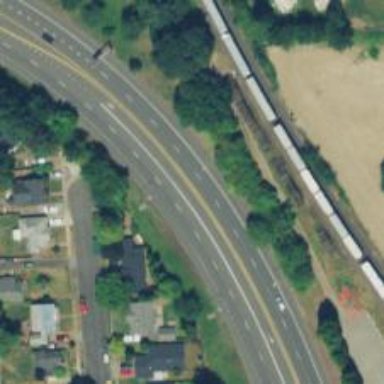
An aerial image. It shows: Trunk highway with expressway features.